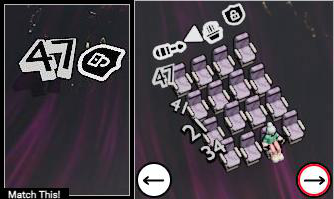
Task: seats
Answer: no